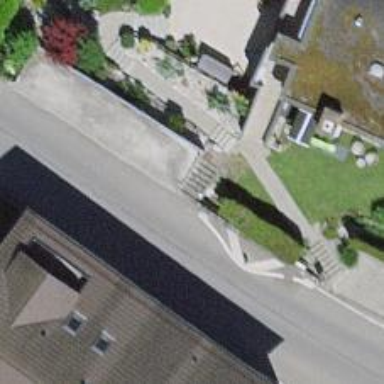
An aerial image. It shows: Set of steps on the road.